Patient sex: M
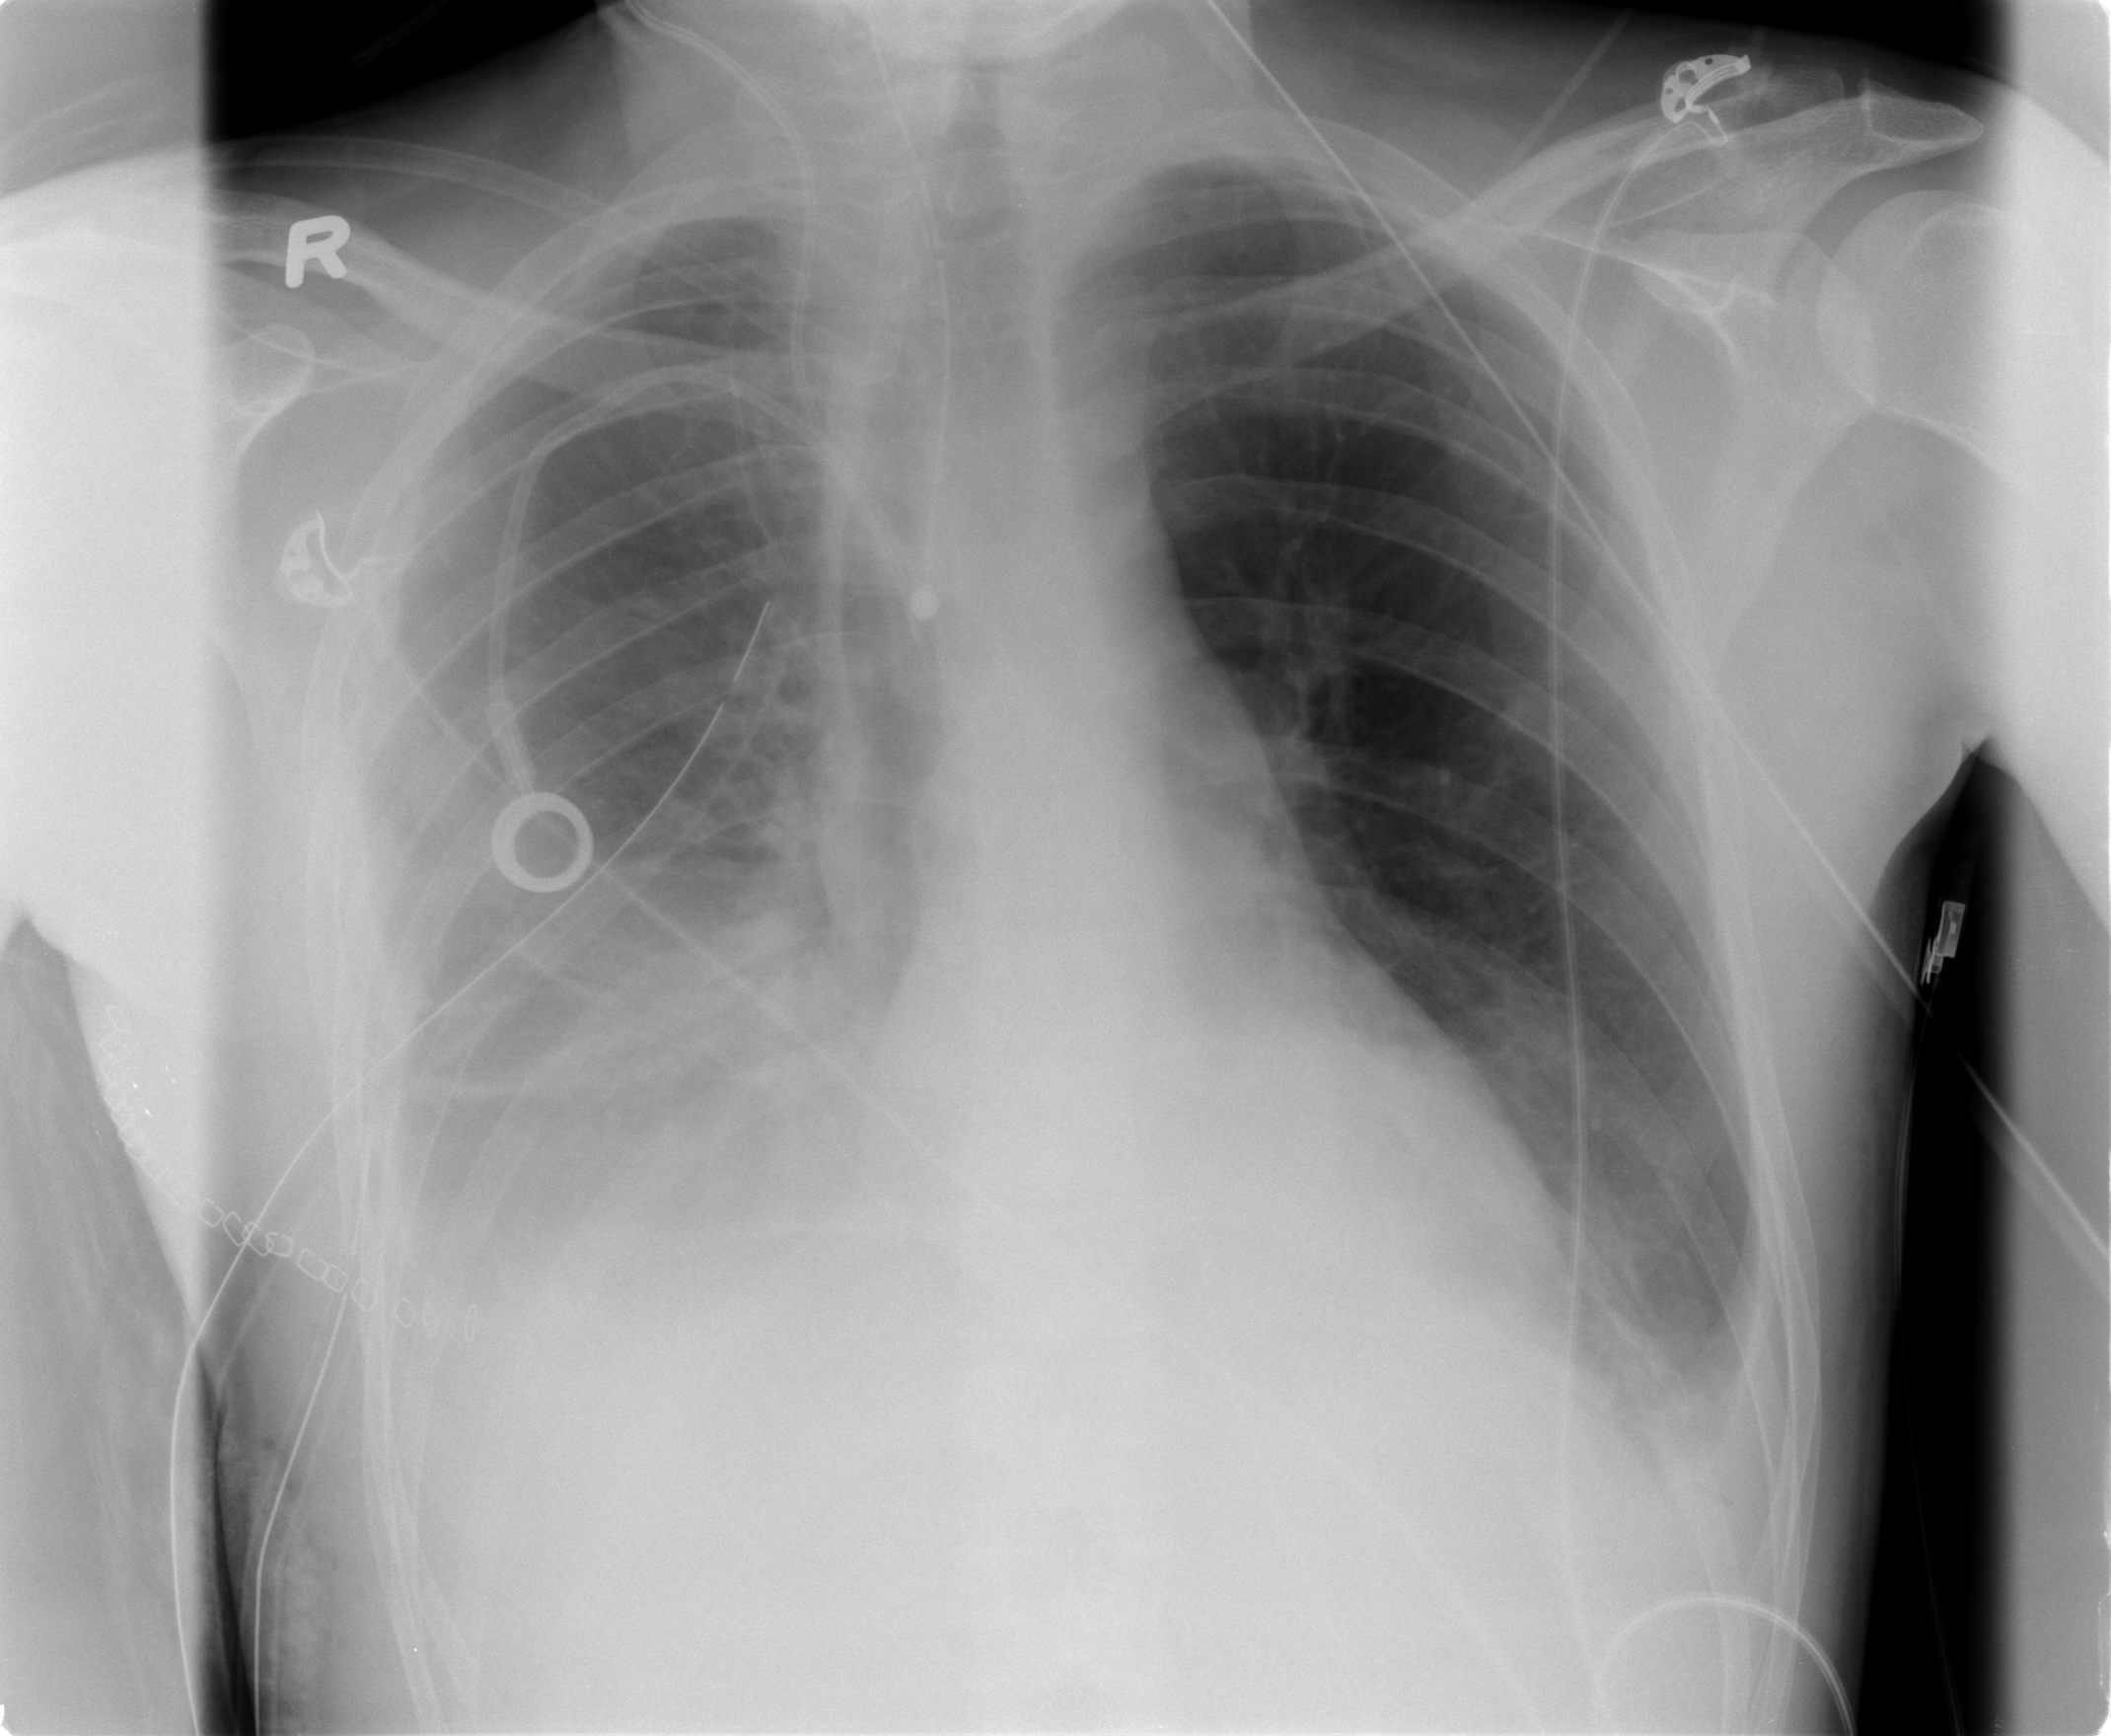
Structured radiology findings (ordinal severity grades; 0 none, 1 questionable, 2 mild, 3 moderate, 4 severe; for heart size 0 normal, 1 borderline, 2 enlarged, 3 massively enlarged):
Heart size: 0
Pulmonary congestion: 0
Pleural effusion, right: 3
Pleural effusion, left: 2
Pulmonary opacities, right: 0
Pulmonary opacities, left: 0
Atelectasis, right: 2
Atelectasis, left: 2